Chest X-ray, AP view. Patient: 72 years old, sex M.
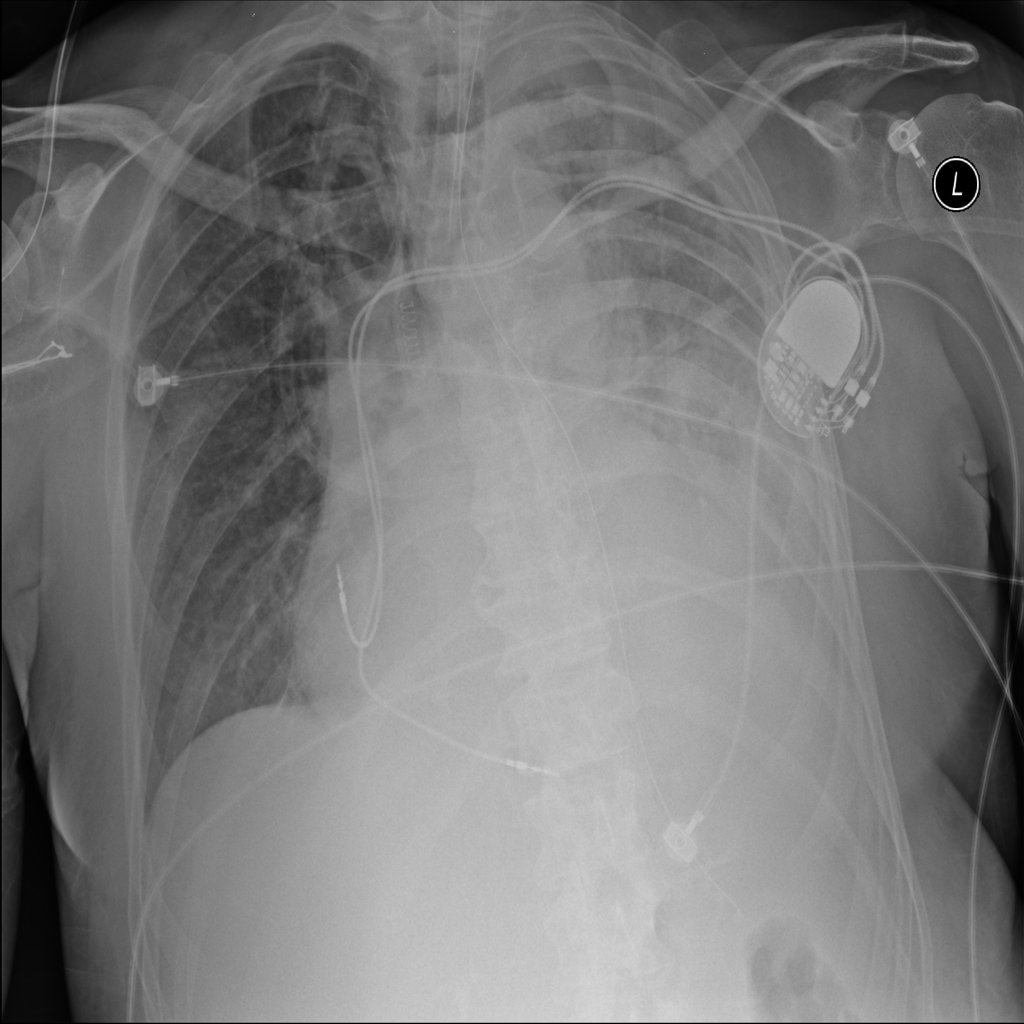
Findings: Atelectasis, Infiltration, Nodule, Pleural_Thickening